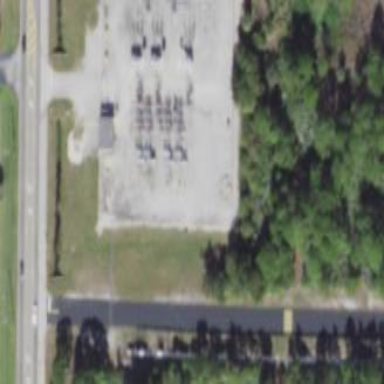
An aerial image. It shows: Outdoor power substation surrounded by fence. The substation operates at the distribution level.